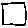
Label: square